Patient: sex F, age 75
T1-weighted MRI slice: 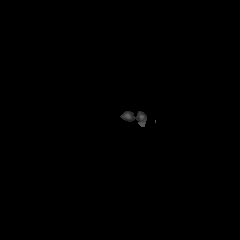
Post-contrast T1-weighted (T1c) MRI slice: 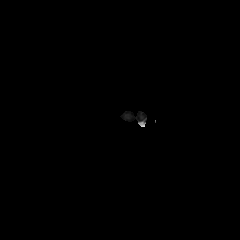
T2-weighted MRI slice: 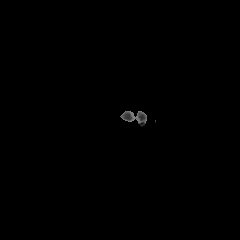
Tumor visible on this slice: no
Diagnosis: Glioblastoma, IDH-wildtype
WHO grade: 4